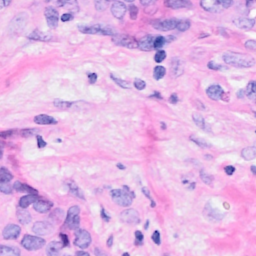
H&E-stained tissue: Breast